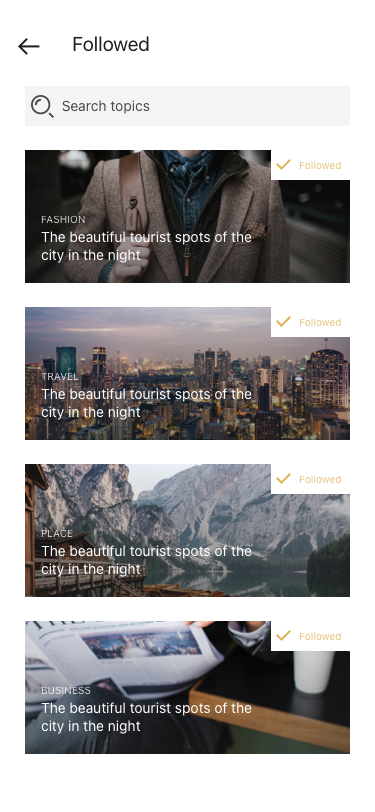
Text in this UI design:
FASHION
The beautiful tourist spots of the
city in the night
Followed
PLACE
The beautiful tourist spots of the
city in the night
Followed
BUSINESS
The beautiful tourist spots of the
city in the night
Followed
TRAVEL
The beautiful tourist spots of the
city in the night
Followed
Followed
Search topics